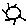
Label: sun